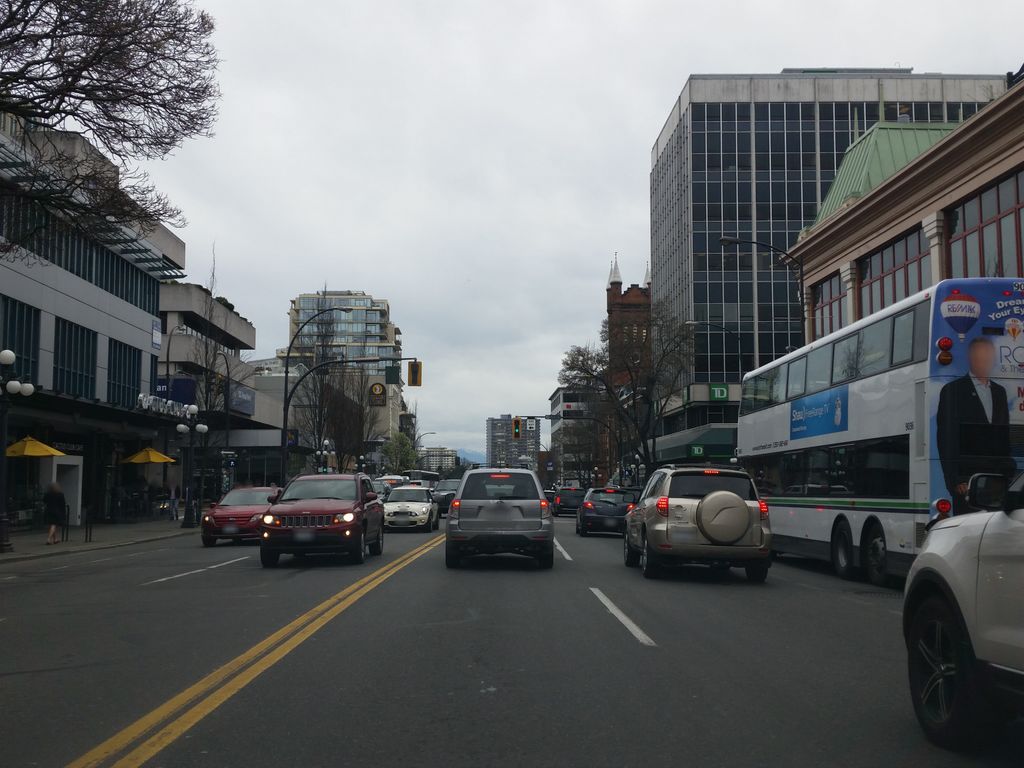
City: victoria